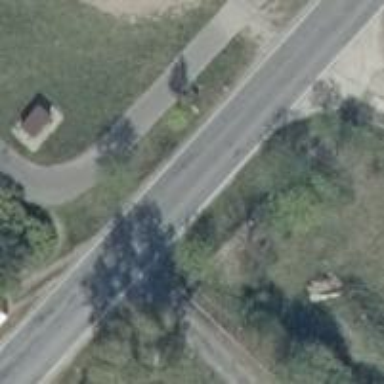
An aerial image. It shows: Secondary road with asphalt surface.